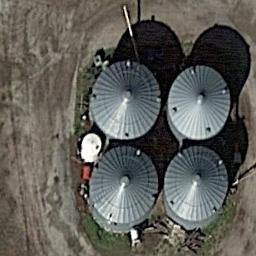
Label: storage tanks